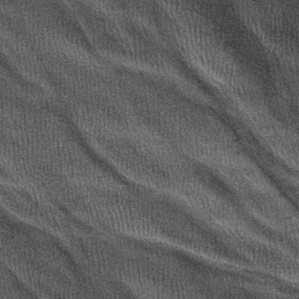
Label: frost